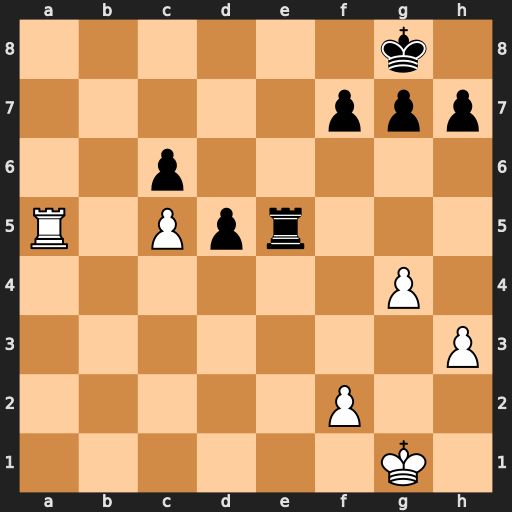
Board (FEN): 6k1/5ppp/2p5/R1Ppr3/6P1/7P/5P2/6K1
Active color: w
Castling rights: -
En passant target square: -
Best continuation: Ra8+ Re8 Rxe8#